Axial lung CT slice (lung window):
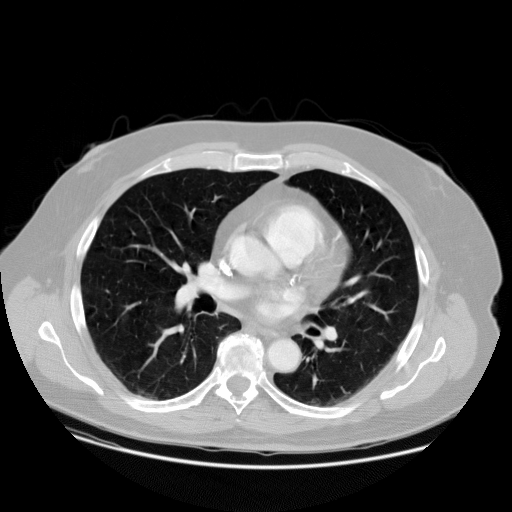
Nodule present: no